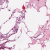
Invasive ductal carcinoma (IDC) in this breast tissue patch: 0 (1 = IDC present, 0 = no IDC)